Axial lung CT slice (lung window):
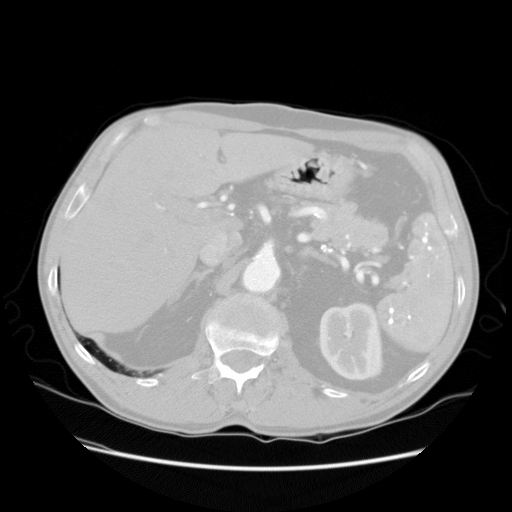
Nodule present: no